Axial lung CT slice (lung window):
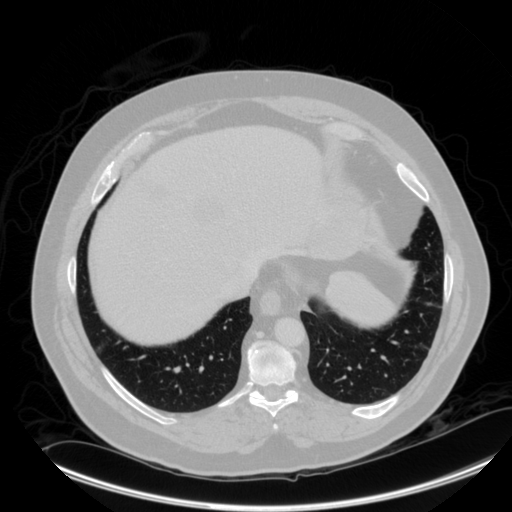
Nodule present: no